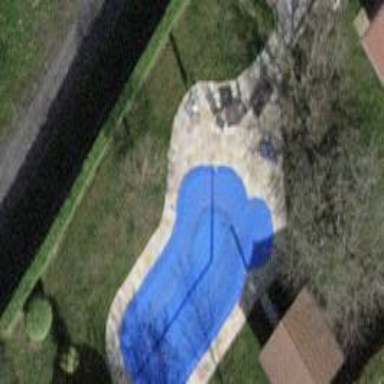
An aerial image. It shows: Swimming pool located in leisure land.